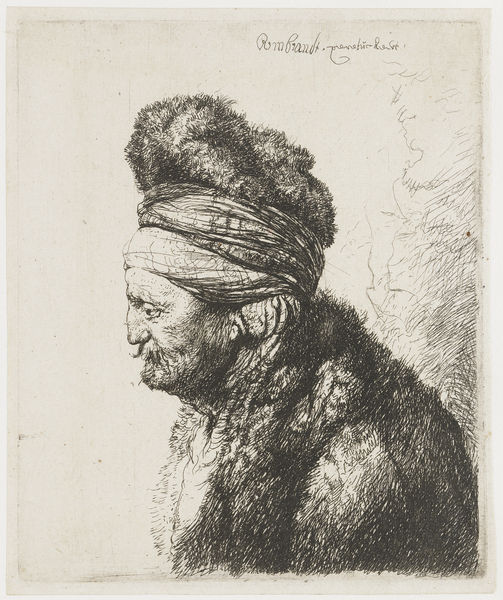
Titel: De tweede oosterse kop
Künstler: Rembrandt Harmensz. van Rijn
Standort: Amsterdam
Institution: Rijksmuseum
Schlagwörter: mann, rücken, schal, bart, mütze, falten, pelz, rembrandt, porträt, mantel, gebeugt, selbstporträt, alter, links, radierung, pelzmütze, turban, federzeichnung